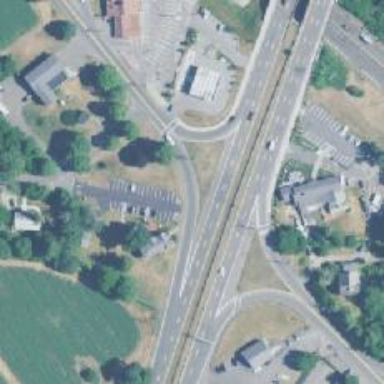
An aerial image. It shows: Trunk link highway.